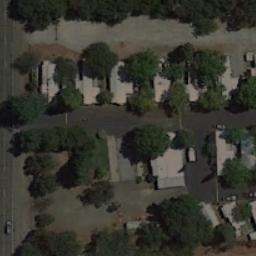
Label: residential